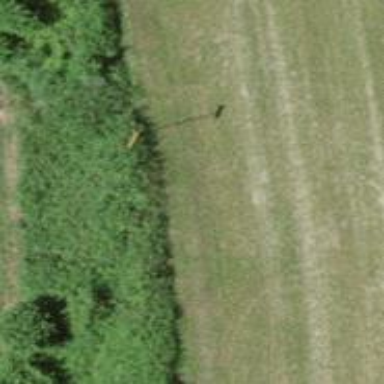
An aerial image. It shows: Pole with roof-covered pipeline marker.